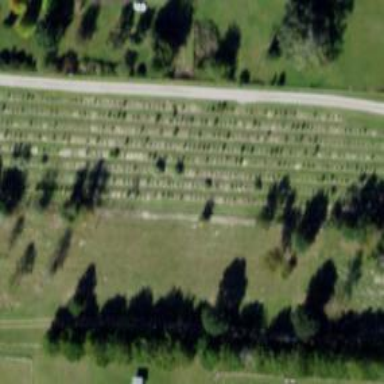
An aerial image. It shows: Plant nursery specializing in trees.